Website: apple
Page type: billing-address
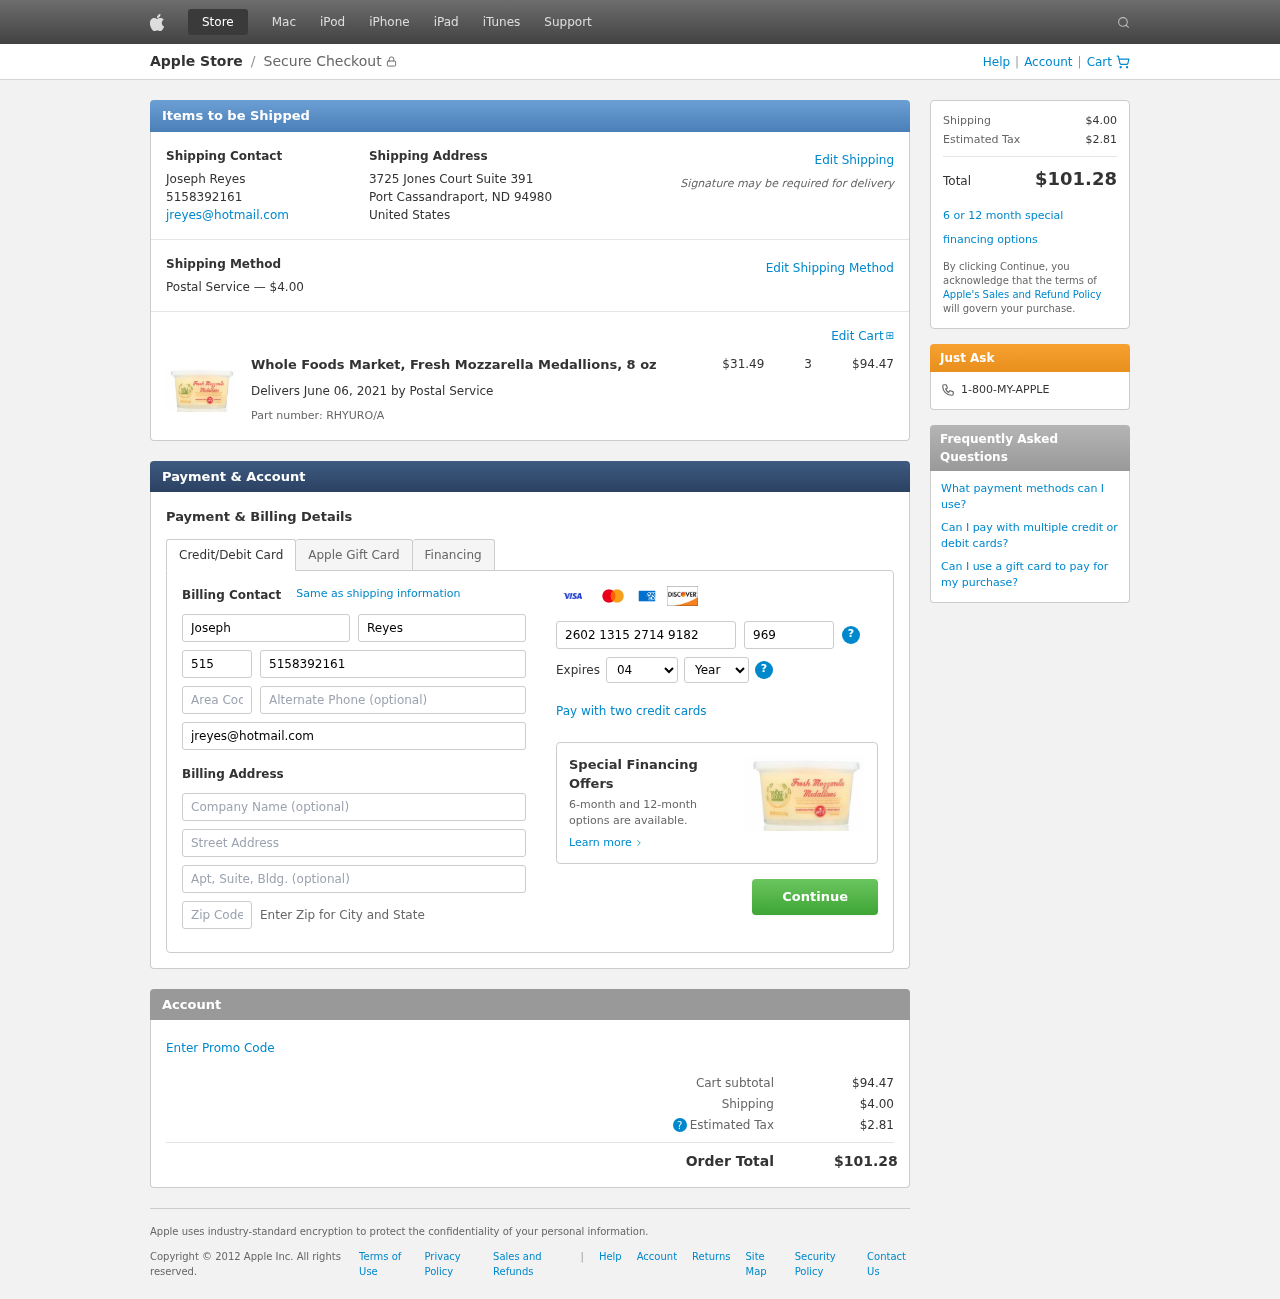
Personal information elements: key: PII_CARD_CVV
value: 969
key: PII_CARD_EXPIRY_MONTH
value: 04
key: PII_CARD_EXPIRY_YEAR
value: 28
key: PII_CARD_NUMBER
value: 2602 1315 2714 9182
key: PII_CITY_STATE_ZIP
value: Port Cassandraport, ND 94980
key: PII_COUNTRY
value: United States
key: PII_EMAIL
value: jreyes@hotmail.com
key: PII_FIRSTNAME
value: Joseph
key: PII_FULLNAME
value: Joseph Reyes
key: PII_LASTNAME
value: Reyes
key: PII_PHONE
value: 5158392161
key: PII_PHONE_AREA
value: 515
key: PII_STREET
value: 3725 Jones Court Suite 391
Product elements: key: PRODUCT1_NAME
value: Whole Foods Market, Fresh Mozzarella Medallions, 8 oz
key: PRODUCT1_PRICE
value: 31.49
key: PRODUCT1_QUANTITY
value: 3
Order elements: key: ORDER_SHIPPING_COST
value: $4.00
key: ORDER_SUBTOTAL
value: $94.47
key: ORDER_DELIVERY_DATE
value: June 06, 2021
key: ORDER_PART_NUMBER
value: RHYURO/A
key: ORDER_TAX
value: $2.81
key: ORDER_TOTAL
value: $101.28